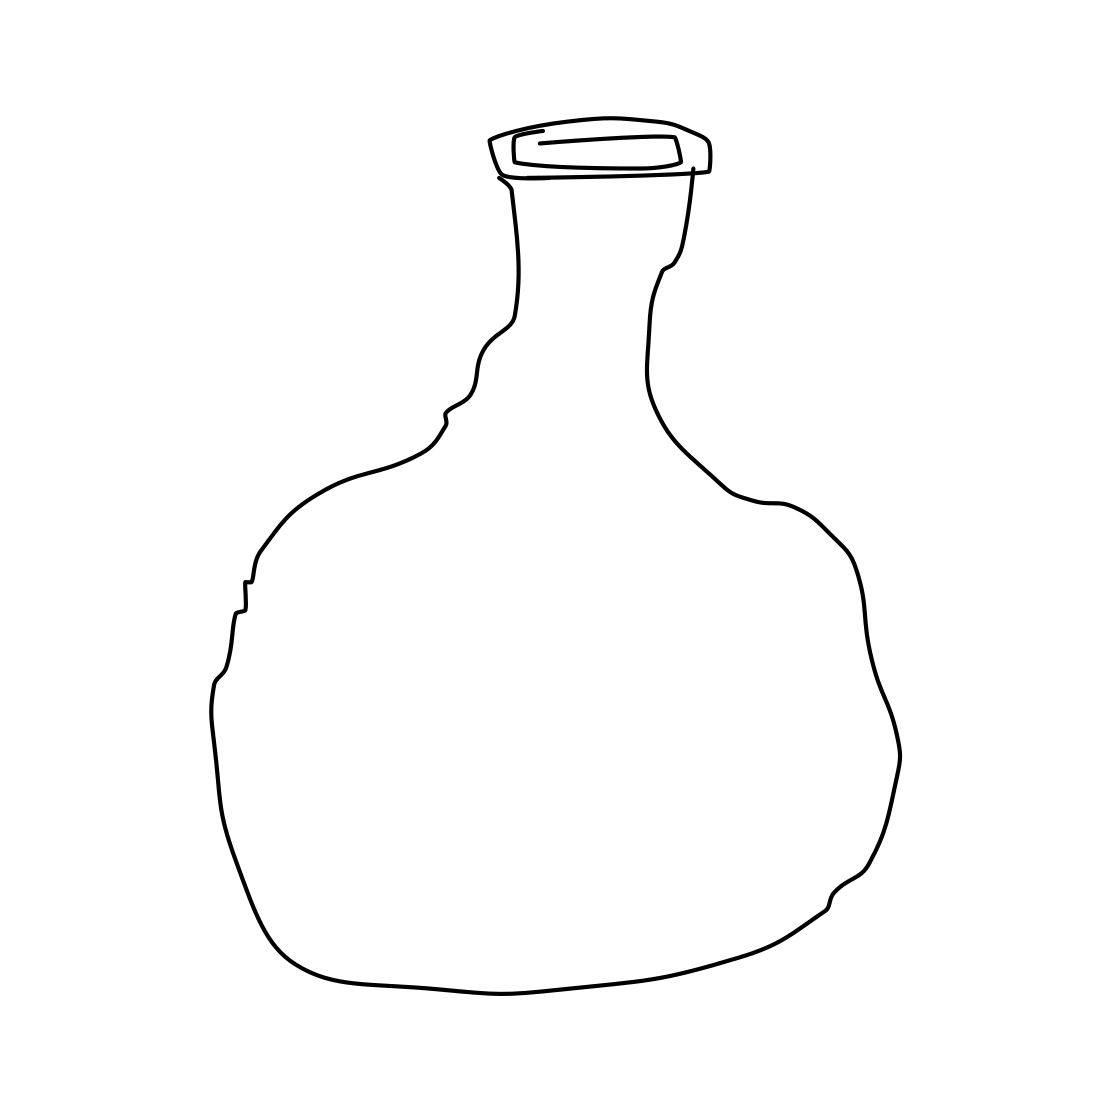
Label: vase